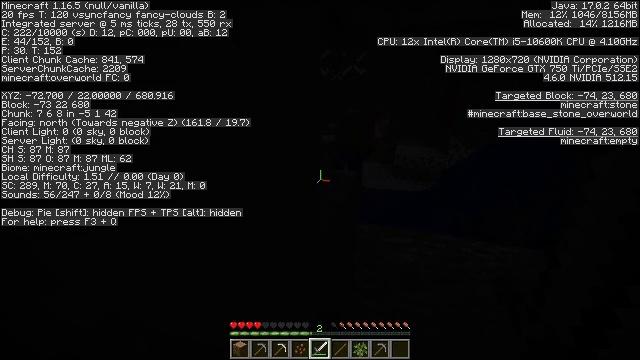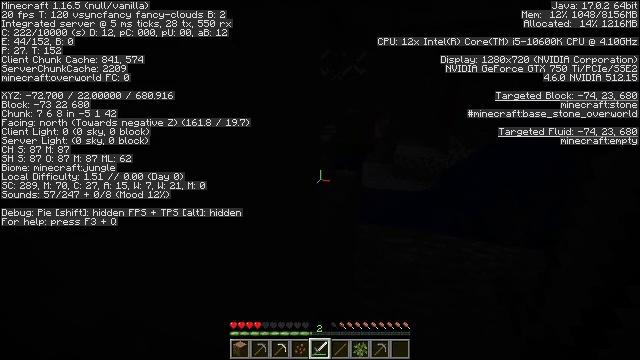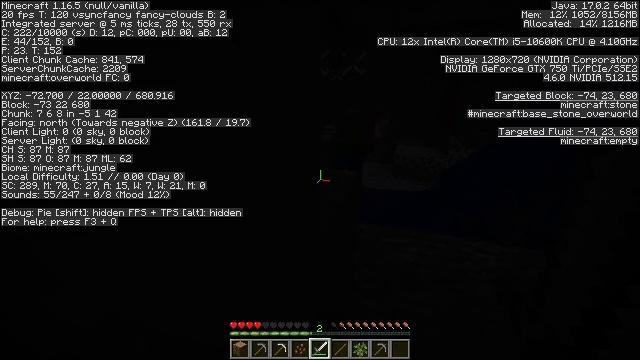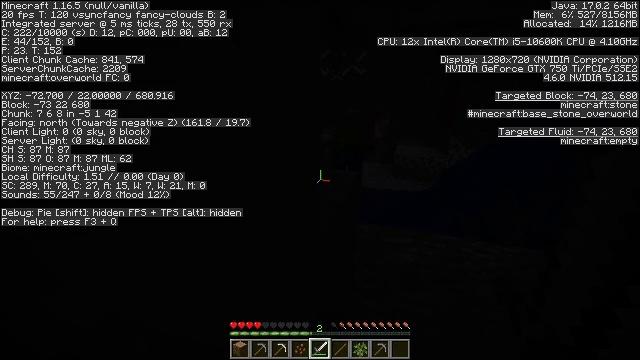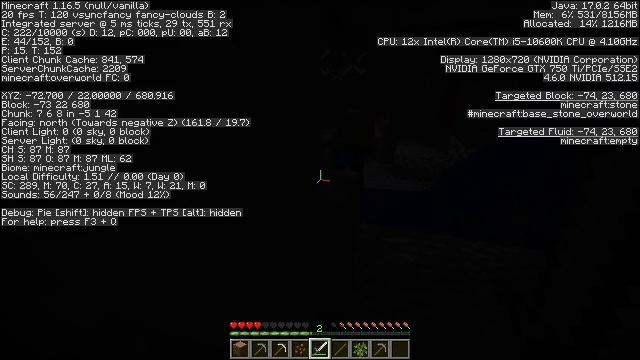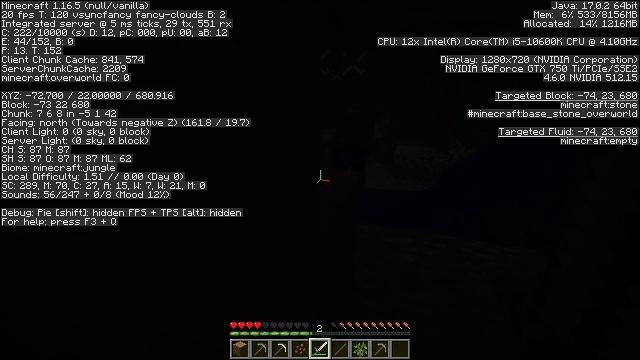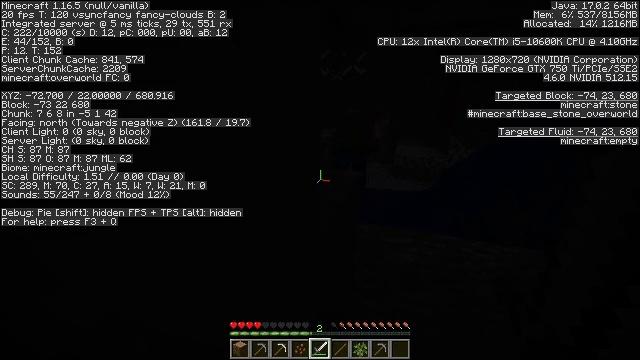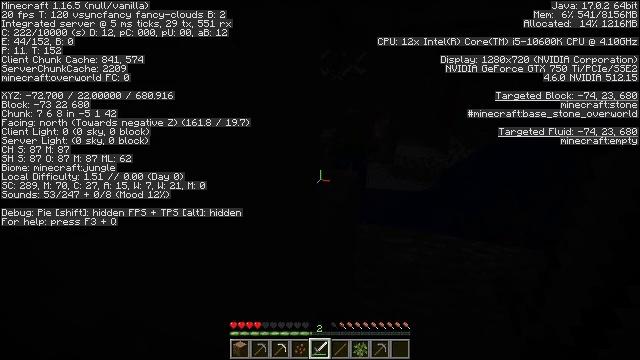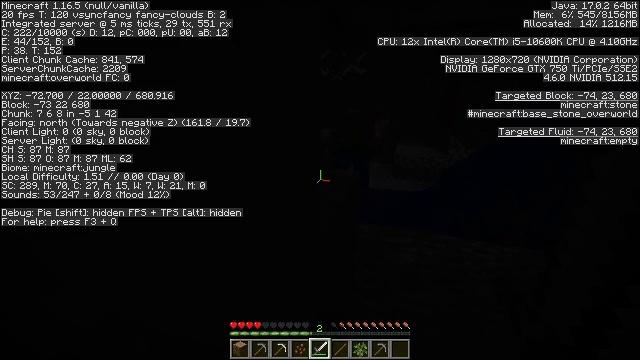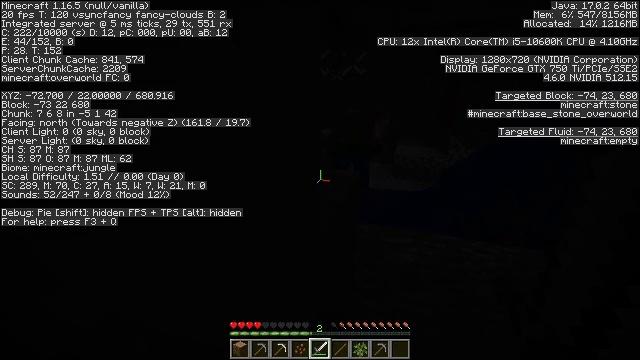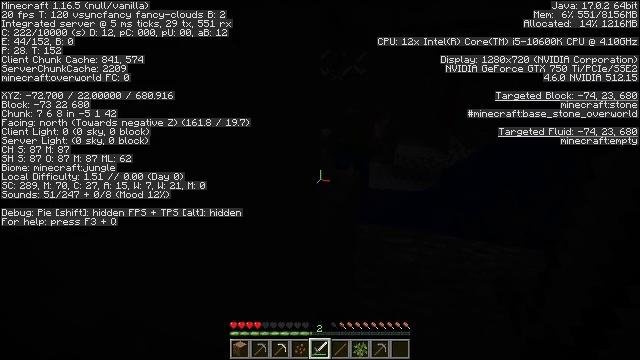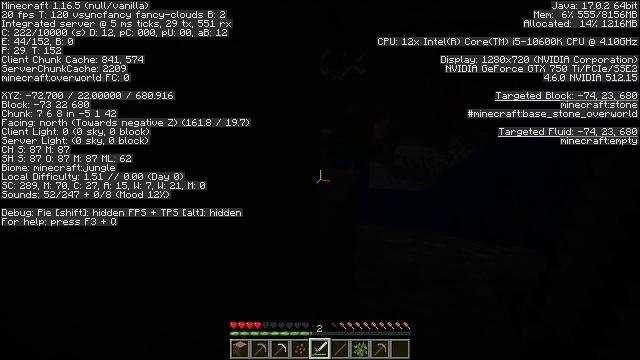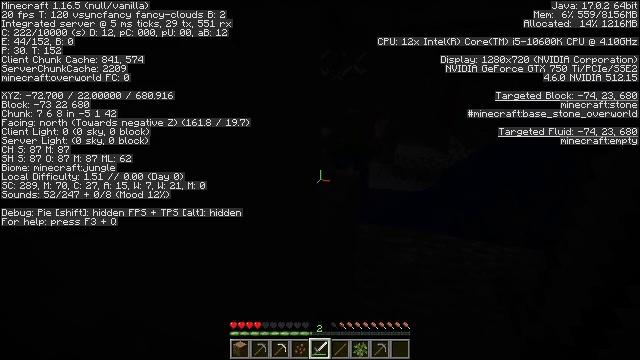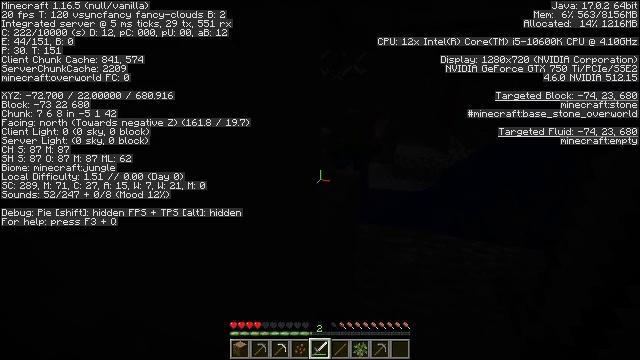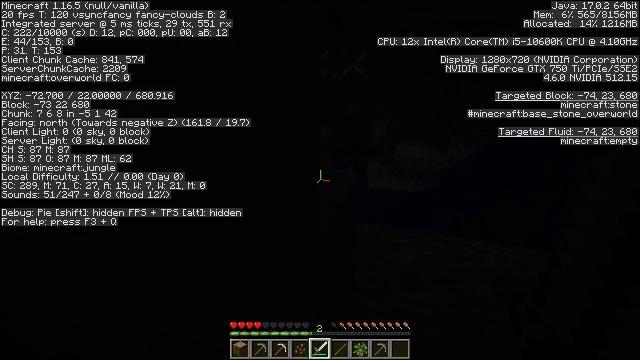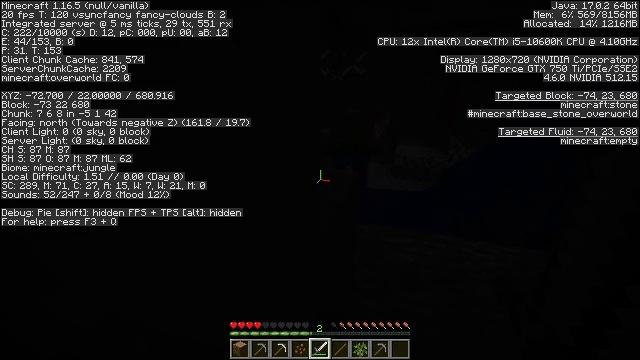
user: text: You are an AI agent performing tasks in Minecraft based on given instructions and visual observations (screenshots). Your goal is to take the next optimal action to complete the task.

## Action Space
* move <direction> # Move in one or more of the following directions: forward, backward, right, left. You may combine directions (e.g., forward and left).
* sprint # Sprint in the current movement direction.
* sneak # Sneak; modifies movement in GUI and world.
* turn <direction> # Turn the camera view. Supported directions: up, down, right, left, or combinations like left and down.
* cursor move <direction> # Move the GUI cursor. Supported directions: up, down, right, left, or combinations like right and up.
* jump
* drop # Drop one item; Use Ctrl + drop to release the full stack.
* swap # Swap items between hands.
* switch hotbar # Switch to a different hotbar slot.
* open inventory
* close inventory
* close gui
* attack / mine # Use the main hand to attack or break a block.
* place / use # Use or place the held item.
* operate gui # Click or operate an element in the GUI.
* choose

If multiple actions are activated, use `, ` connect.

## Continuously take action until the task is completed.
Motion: motion action
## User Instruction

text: Fight a skeleton.
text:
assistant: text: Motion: no_op
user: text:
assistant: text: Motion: no_op
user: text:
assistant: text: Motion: no_op
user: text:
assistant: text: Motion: no_op
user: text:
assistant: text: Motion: no_op
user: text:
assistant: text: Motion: no_op
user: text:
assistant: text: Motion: no_op
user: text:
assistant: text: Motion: no_op
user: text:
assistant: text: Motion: no_op
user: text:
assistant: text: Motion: no_op
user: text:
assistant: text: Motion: no_op
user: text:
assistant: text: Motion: no_op
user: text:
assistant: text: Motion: no_op
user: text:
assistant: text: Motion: no_op
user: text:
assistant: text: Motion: no_op
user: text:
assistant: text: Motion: no_op
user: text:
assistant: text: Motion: no_op
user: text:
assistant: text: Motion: no_op
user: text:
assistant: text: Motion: no_op
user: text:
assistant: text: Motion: no_op
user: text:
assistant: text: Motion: no_op
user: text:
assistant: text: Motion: no_op
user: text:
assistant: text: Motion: no_op
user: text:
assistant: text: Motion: no_op
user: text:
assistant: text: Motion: no_op
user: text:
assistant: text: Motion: no_op
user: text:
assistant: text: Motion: no_op
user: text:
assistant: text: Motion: no_op
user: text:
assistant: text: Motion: no_op
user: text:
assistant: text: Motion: no_op